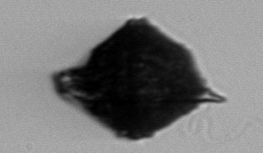
Label: Gonyaulax